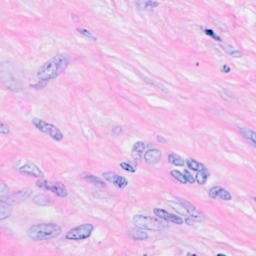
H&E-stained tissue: Breast